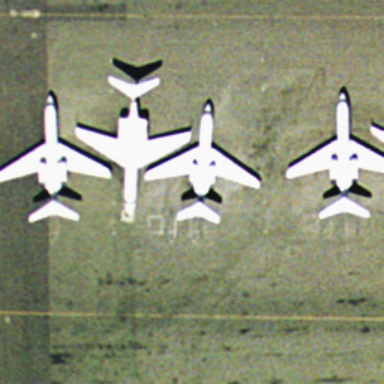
There are four airplanes in the airport .